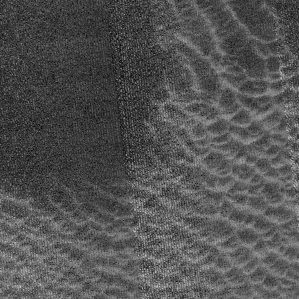
Label: frost